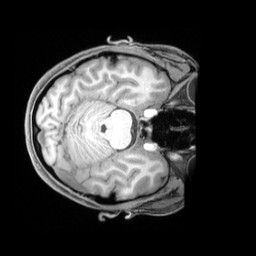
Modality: T1w
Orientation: axial
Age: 24
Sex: female
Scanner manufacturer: siemens
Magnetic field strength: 3 T
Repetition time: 1.97 s
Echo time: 0.00206 s